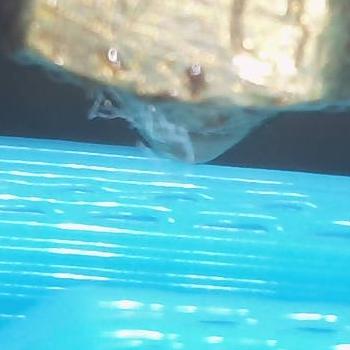
Flow rate: 118%